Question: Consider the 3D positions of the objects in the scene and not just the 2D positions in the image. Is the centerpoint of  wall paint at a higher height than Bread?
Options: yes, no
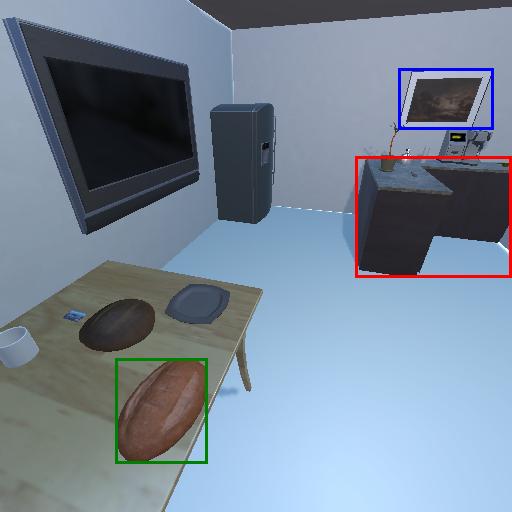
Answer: yes